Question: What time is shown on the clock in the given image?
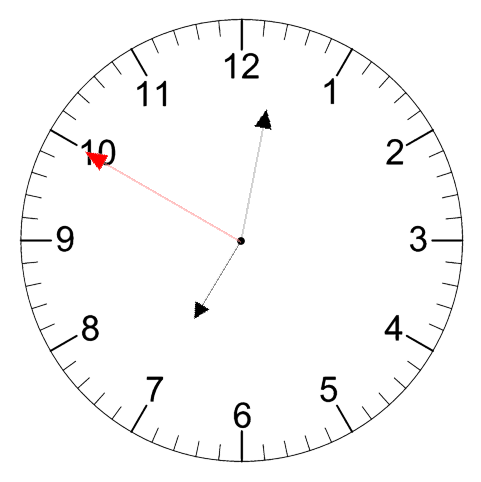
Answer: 07:01:50